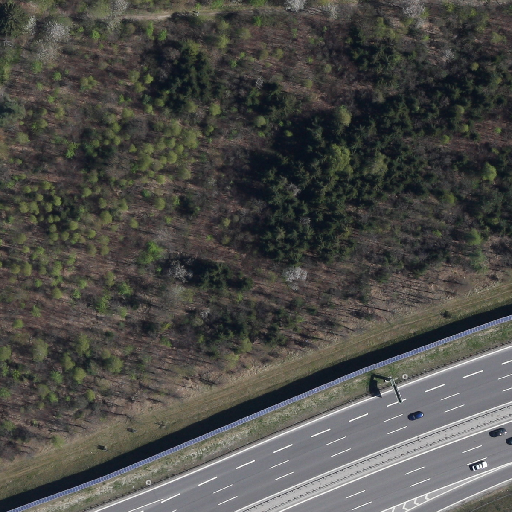
Referring expression: car